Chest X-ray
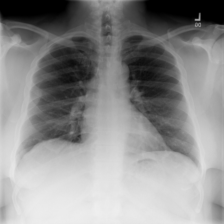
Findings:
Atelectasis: negative
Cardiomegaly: negative
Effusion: negative
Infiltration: negative
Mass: negative
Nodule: negative
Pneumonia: negative
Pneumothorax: negative
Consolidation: negative
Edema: negative
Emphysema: negative
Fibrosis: negative
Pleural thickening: negative
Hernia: negative